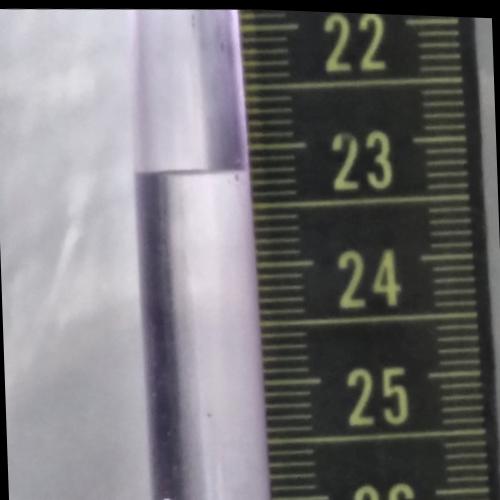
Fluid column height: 23.2 cm